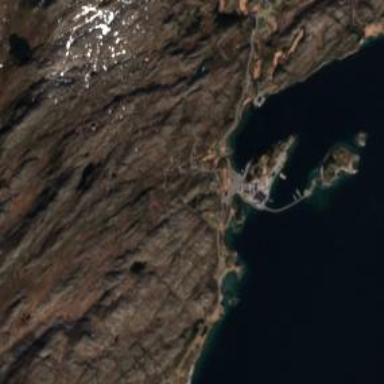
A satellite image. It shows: Quay along the coastline.